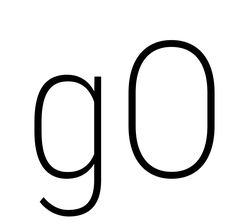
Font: Roboto_Condensed_ExtraLight